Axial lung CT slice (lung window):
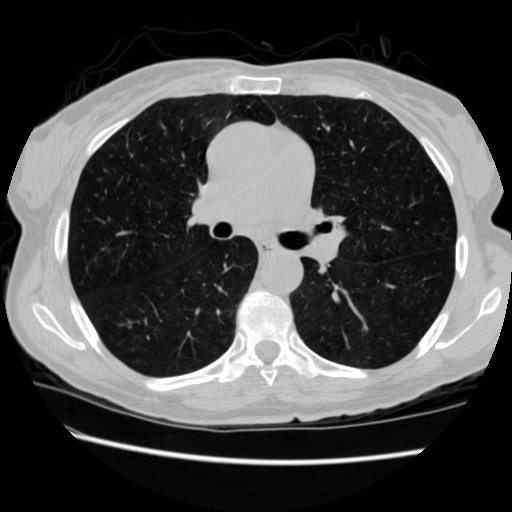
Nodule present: no